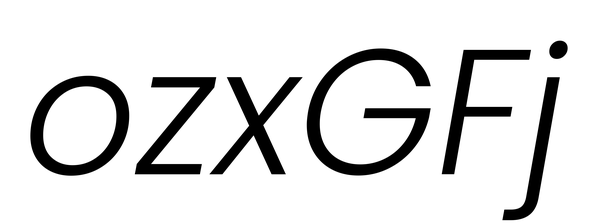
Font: Poppins-LightItalic